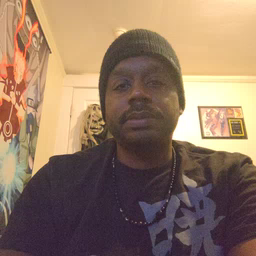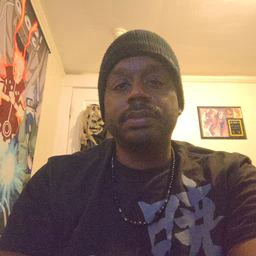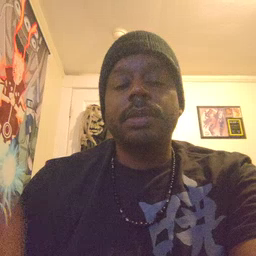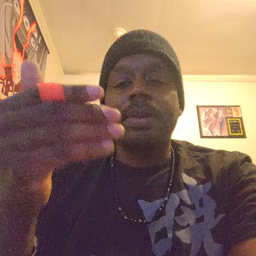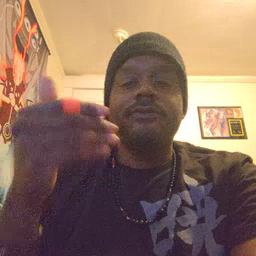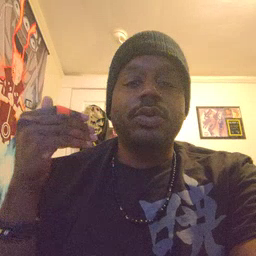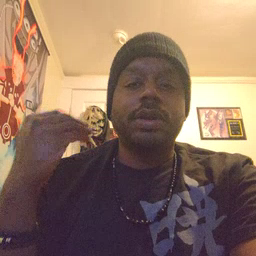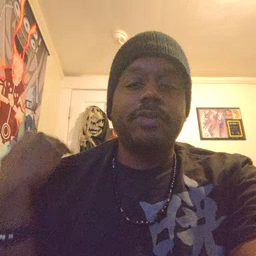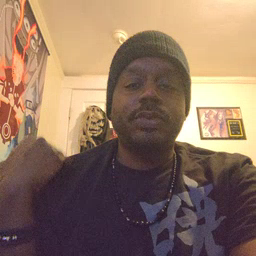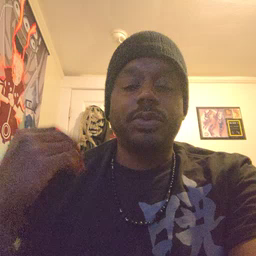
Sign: before